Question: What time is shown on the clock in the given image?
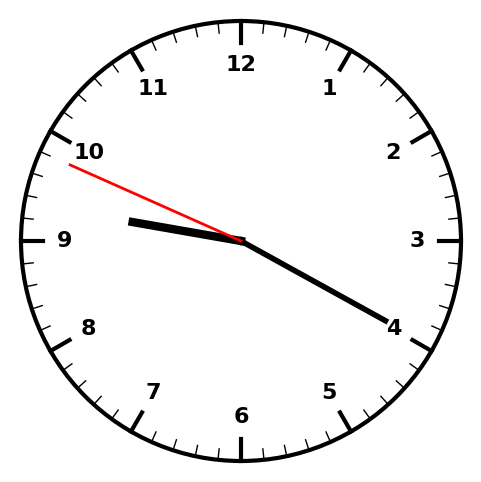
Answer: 09:19:49